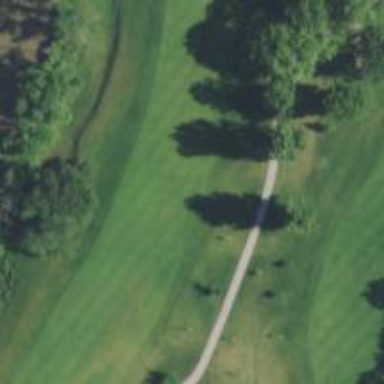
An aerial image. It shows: Golf hole.